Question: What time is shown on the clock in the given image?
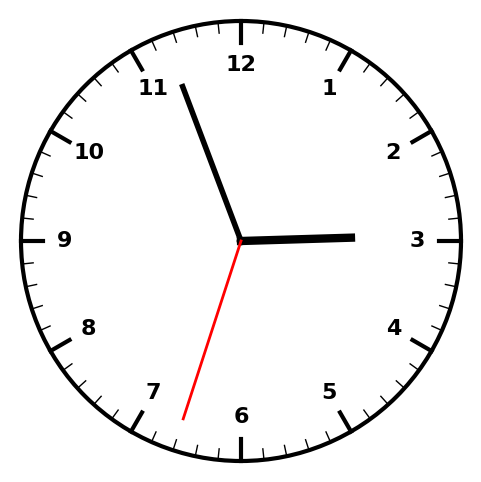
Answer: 02:56:33